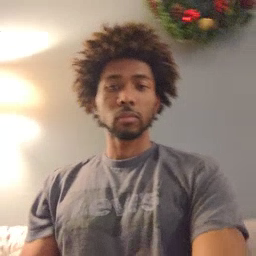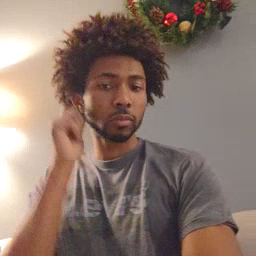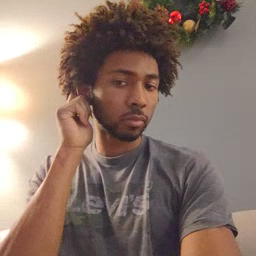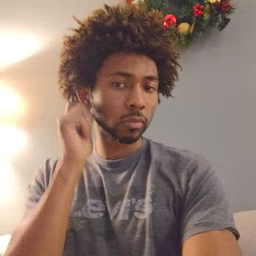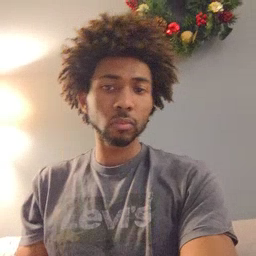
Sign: ear